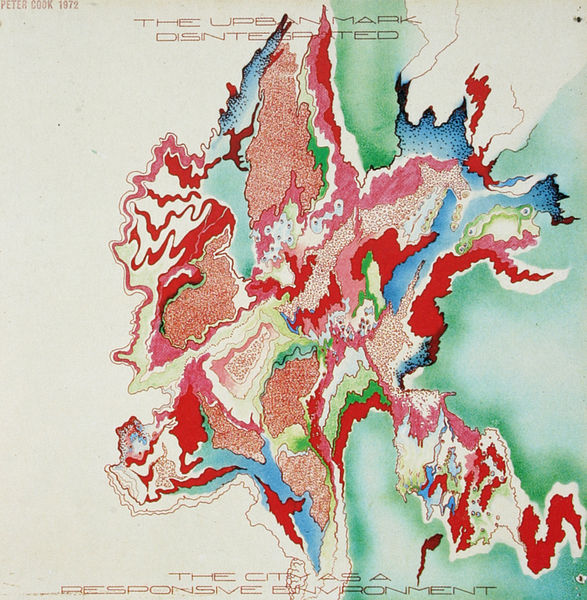
Titel: The Urban Mark - Metamorphotische Studie
Künstler: Archigram
Schlagwörter: blau, grün, bunt, rot, muster, rosa, abstrakt, modern, karte, landkarte, cook